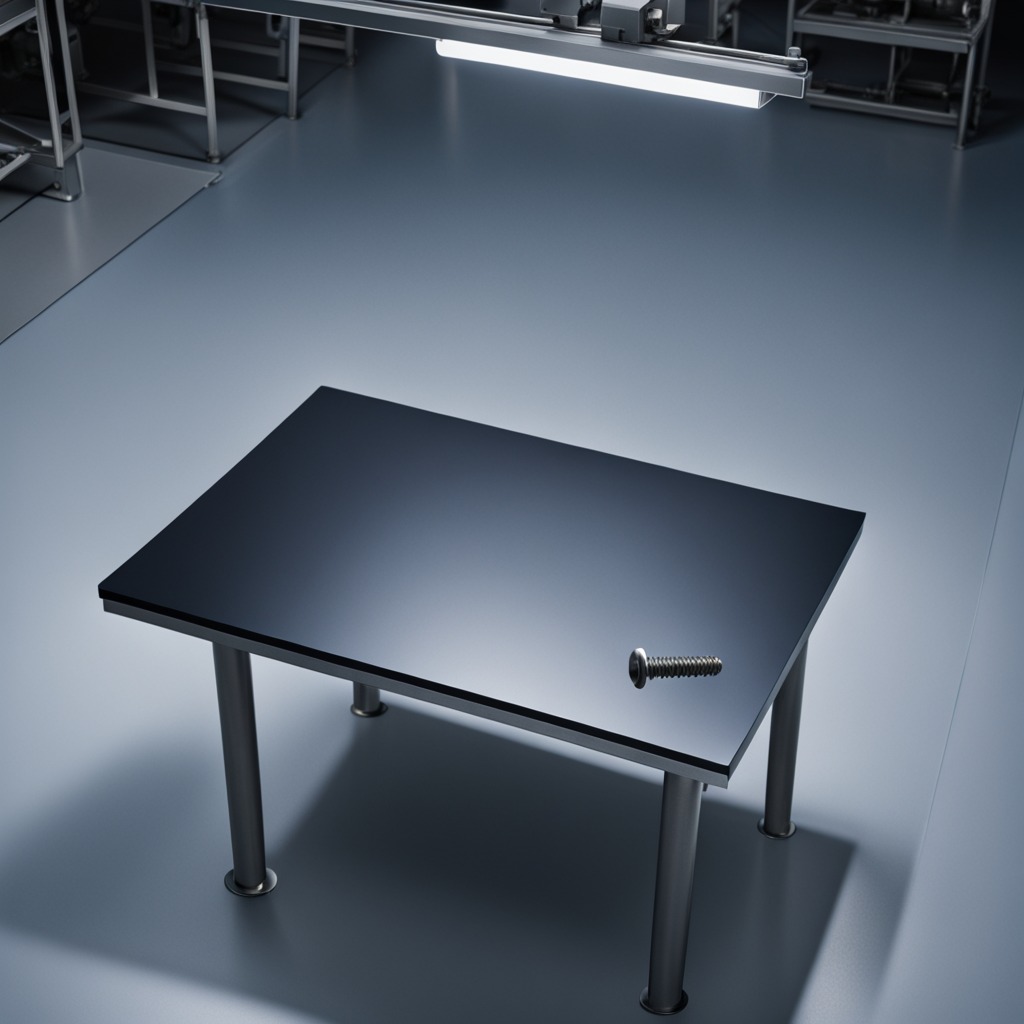
A metal screw is lying on a clean empty table in a basement in the evening.